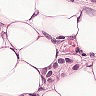
Metastatic tissue present: yes